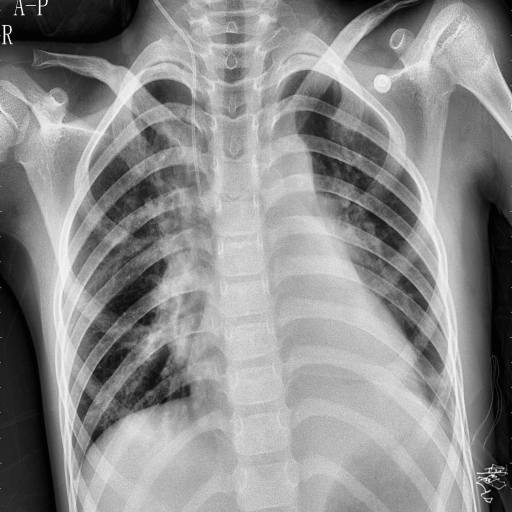
Finding: PNEUMONIA